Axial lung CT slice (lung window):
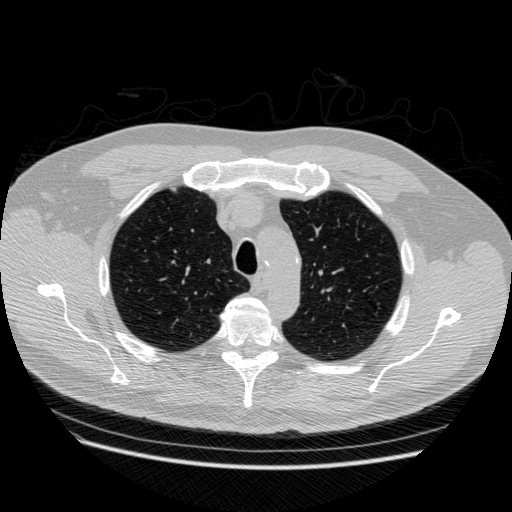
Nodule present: no